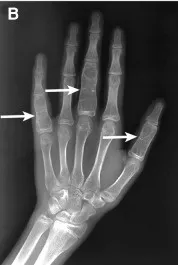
Clinical and radiographical results before and after surgery on the proximal phalangeal bone of left thumb, middle finger, and little finger. The preoperative x-ray.
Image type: radiology (x_ray)